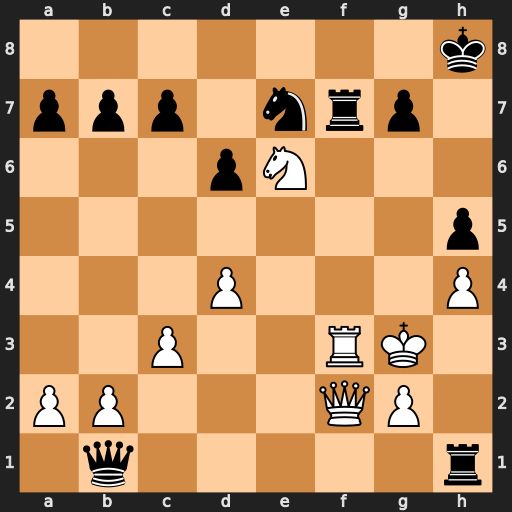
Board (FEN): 7k/ppp1nrp1/3pN3/7p/3P3P/2P2RK1/PP3QP1/1q5r
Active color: w
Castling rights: -
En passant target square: -
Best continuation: Rxf7 Qd3+ Qf3